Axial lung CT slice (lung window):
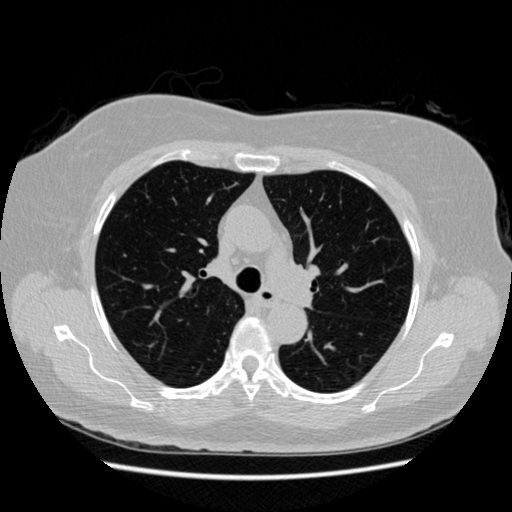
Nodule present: no